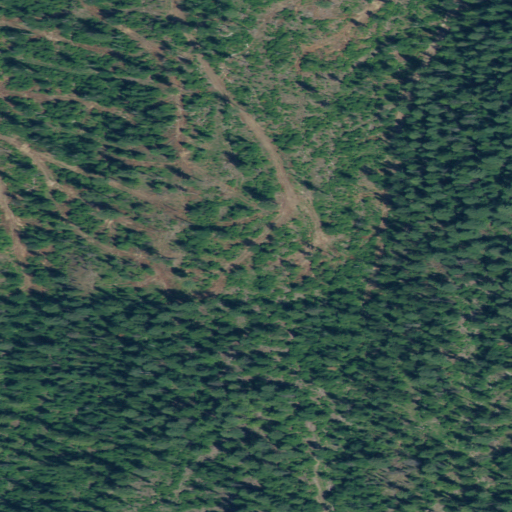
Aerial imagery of mountain in Idaho named Roothaan Mountain containing evergreen forest, grassland, and shrub